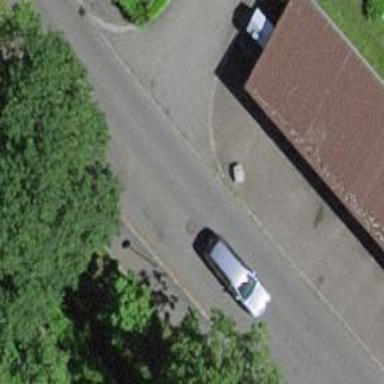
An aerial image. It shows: Paved living street.